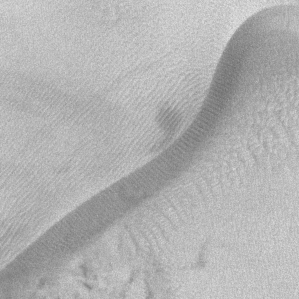
Label: frost